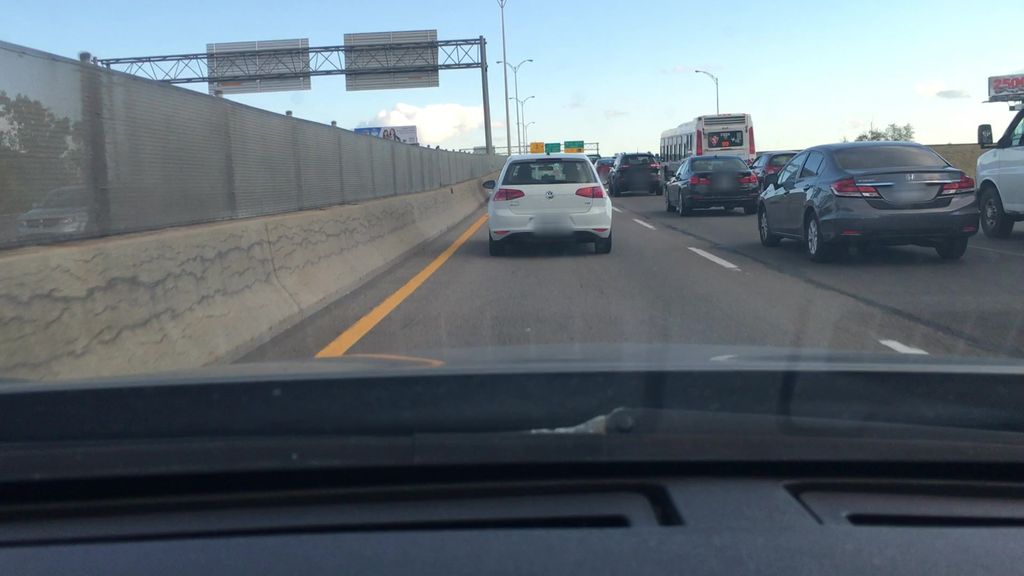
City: montreal